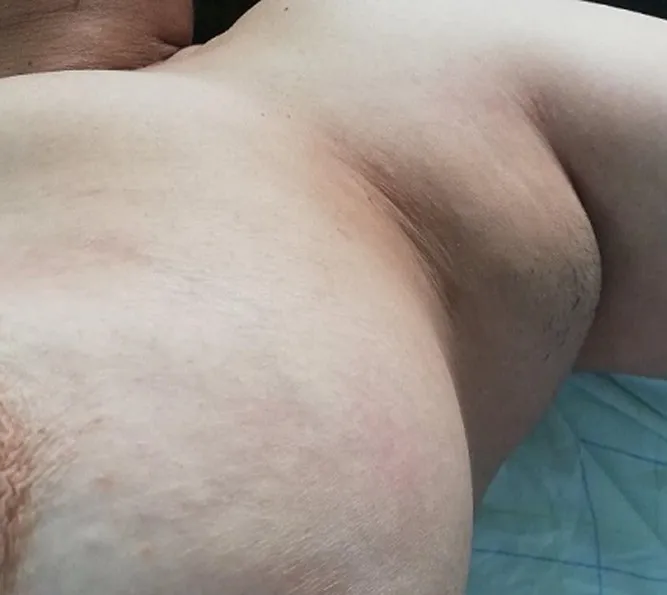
left supernumerary breast.
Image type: medical_photograph (skin_photograph)